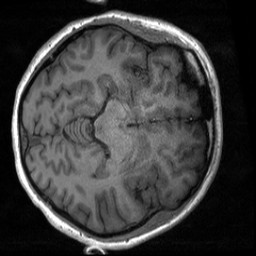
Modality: T1w
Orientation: axial
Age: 22
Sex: female
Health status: healthy
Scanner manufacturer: siemens
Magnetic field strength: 3 T
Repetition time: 2 s
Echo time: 0.00232 s